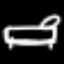
Label: bed